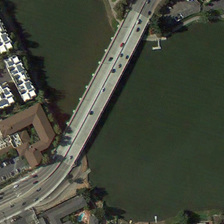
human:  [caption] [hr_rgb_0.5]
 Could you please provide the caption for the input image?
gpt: many buildings are in one side of a river with a bridge over it .

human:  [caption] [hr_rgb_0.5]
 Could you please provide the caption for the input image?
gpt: many buildings are in one side of a river with a bridge over it .

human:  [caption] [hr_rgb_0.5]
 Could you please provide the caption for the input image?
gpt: many buildings are in one side of a river with a bridge over it .

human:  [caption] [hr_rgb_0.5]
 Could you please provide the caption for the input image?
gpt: many buildings are in one side of a river with a bridge over it .

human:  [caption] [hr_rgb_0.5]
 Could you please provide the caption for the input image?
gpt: many buildings are in one side of a river with a bridge over it .